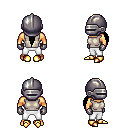
a pixel art fantasy rpg character, male body template, human, tanned skin, white sleeveless shirt, white pants, black ponytail hairstyle, metal helm, metal gloves, gold boots, four views (front, back, left, right), 2x2 character sprite sheet, small pixel art, hard edges, no anti-aliasing